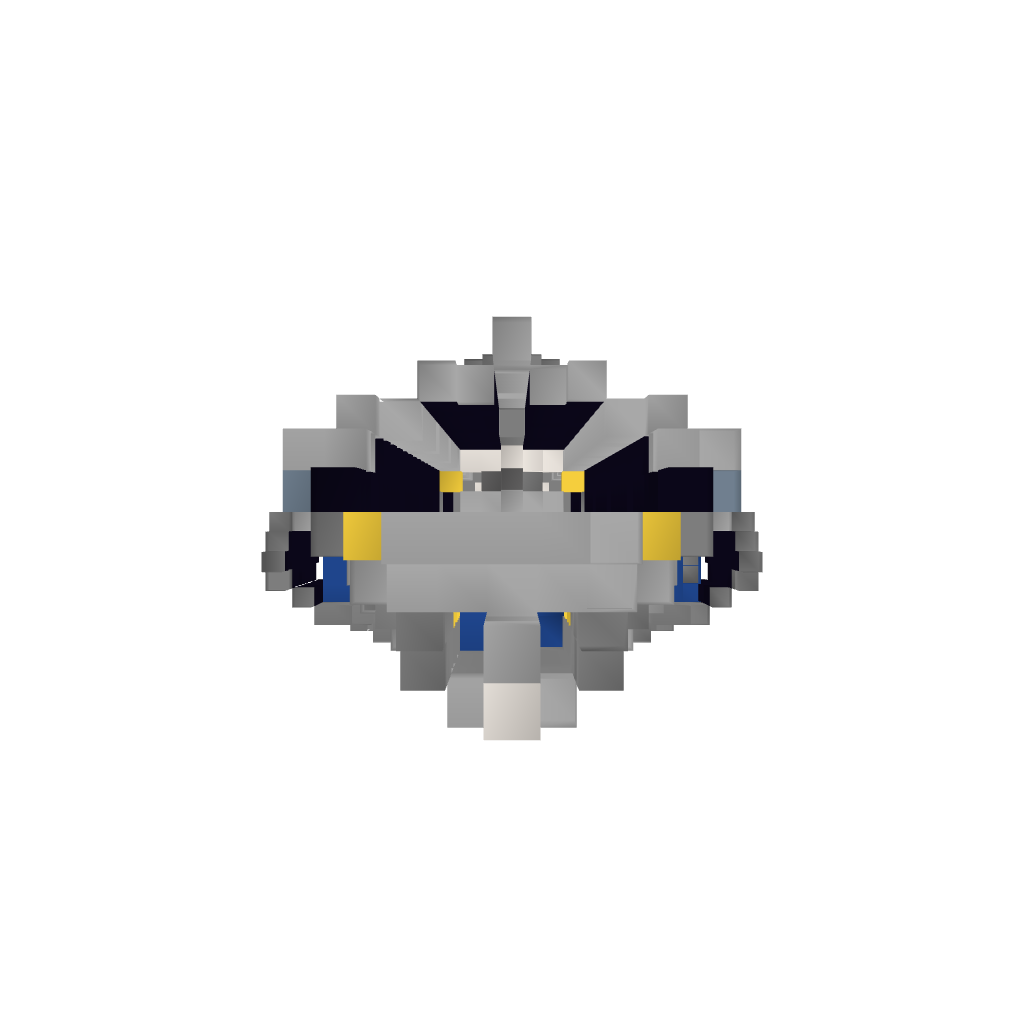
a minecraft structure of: Sentry-Class Light Destroyer